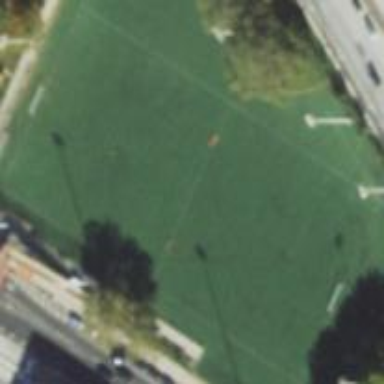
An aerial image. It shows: Soccer pitch for leisureland activities.